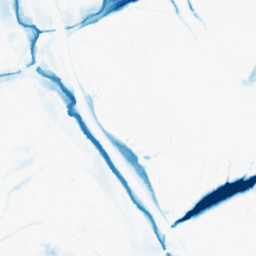
Category: morphological
Decomposition family: morphological_ellipse
Decomposition parameters: operation: closing
width: 30
height: 20
Upsampling method: cubic_mitchell
Upsampling parameters: scale: 2
Upsampling scale: 2